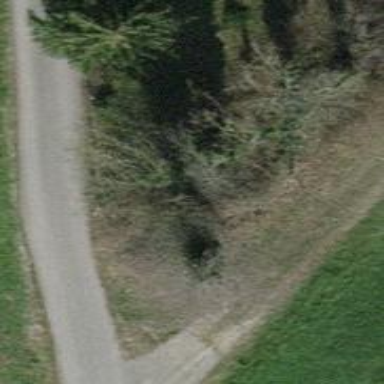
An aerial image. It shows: Culvert tunnel underneath ditch.